Question: I am trying to create a url rewrite rule that will block requests that contain a decimal "page" parameter value instead of a int
I feel like this pattern should be matching but pattern testing is indicating else-wise.
Here is the pattern I am using to look for matches to requests that should be denied: 'page=\d+\.\d'
Testing out the string 'page=23.1' it is says "The input data to test does not match the pattern."

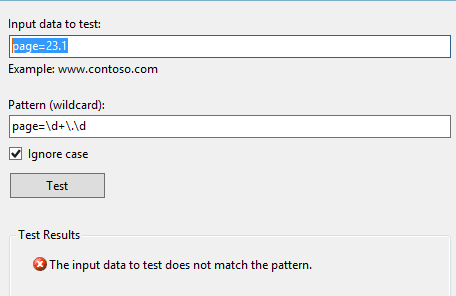
Answer: To resolve the issue select regular expression from the "using" dropdown as shown in below image:
<URL>
A "wildcard" in computing terms can mean a wildcard character, which is a character that can represent other characters, or it can mean a wildcard character as part of a file path specification.
Regular expressions are an advanced syntax for matching complex patterns. There are many more special characters in regular expressions than in wildcards.
<URL>